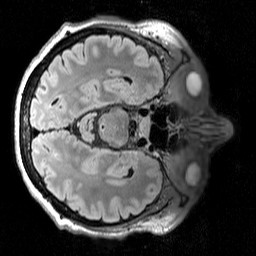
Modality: T2w
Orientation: axial
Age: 53
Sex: female
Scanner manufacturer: siemens
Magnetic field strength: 3 T
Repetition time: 5 s
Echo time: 0.386 s